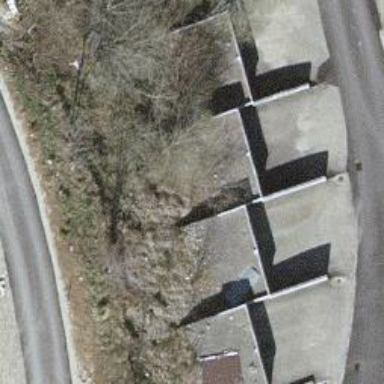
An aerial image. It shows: Garages with gray roofs.